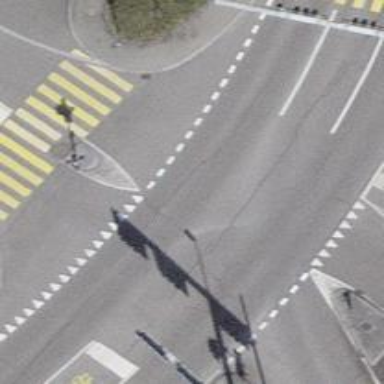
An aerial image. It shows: Road with traffic signals at crossing.